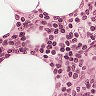
Metastatic tissue present: no